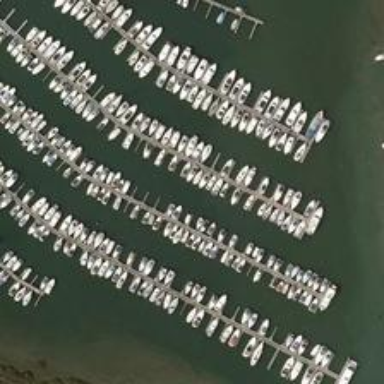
Many types of boats are close to the port .